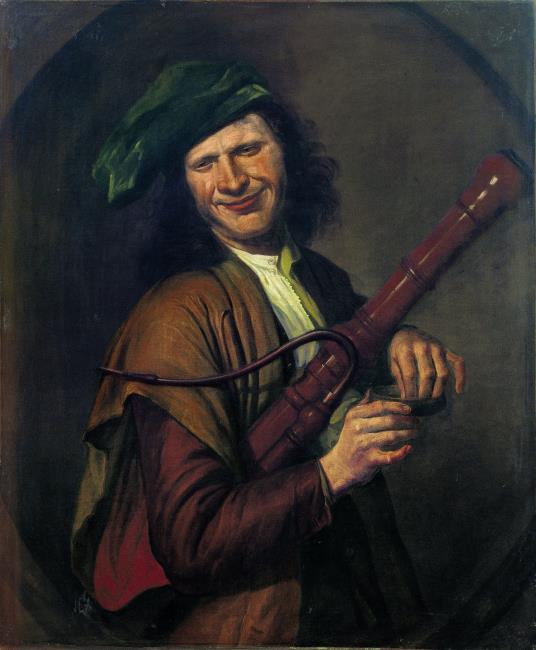
Title: Man with bassoon
Artist: follower of Jan Steen
Earliest date: 1684
Latest date: 1684
Genre: painting
Iconography: Tobacco
Keywords: man, standing (position), half-length, head to the right, facing front, laughing, body facing right, mutche, tobacco box, bassoon